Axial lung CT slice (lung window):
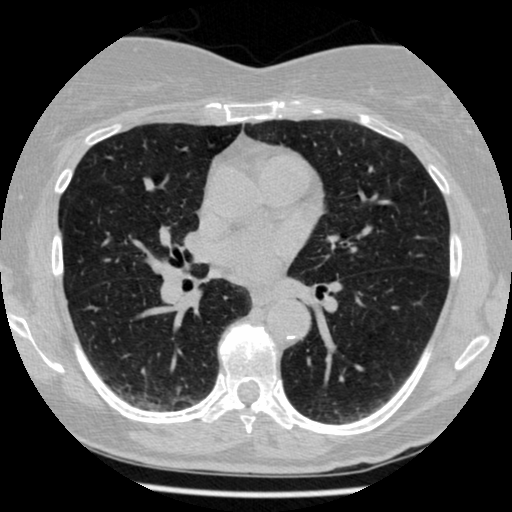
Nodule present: no